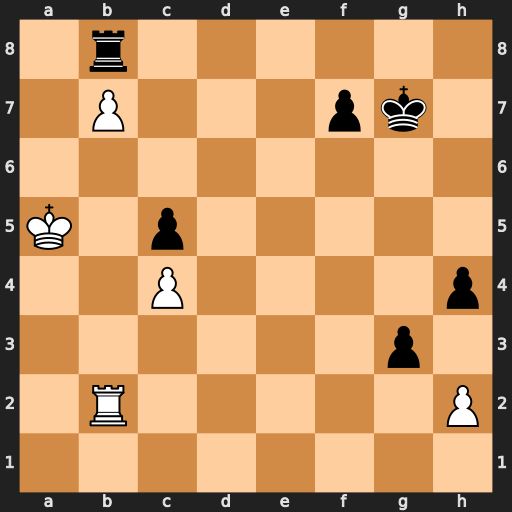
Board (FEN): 1r6/1P3pk1/8/K1p5/2P4p/6p1/1R5P/8
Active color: w
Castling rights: -
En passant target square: -
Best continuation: hxg3 hxg3 Rb3